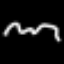
Label: squiggle